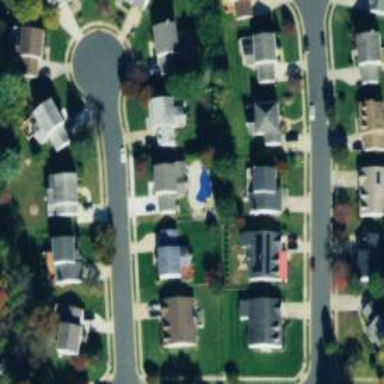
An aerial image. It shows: Neighborhood.